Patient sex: M
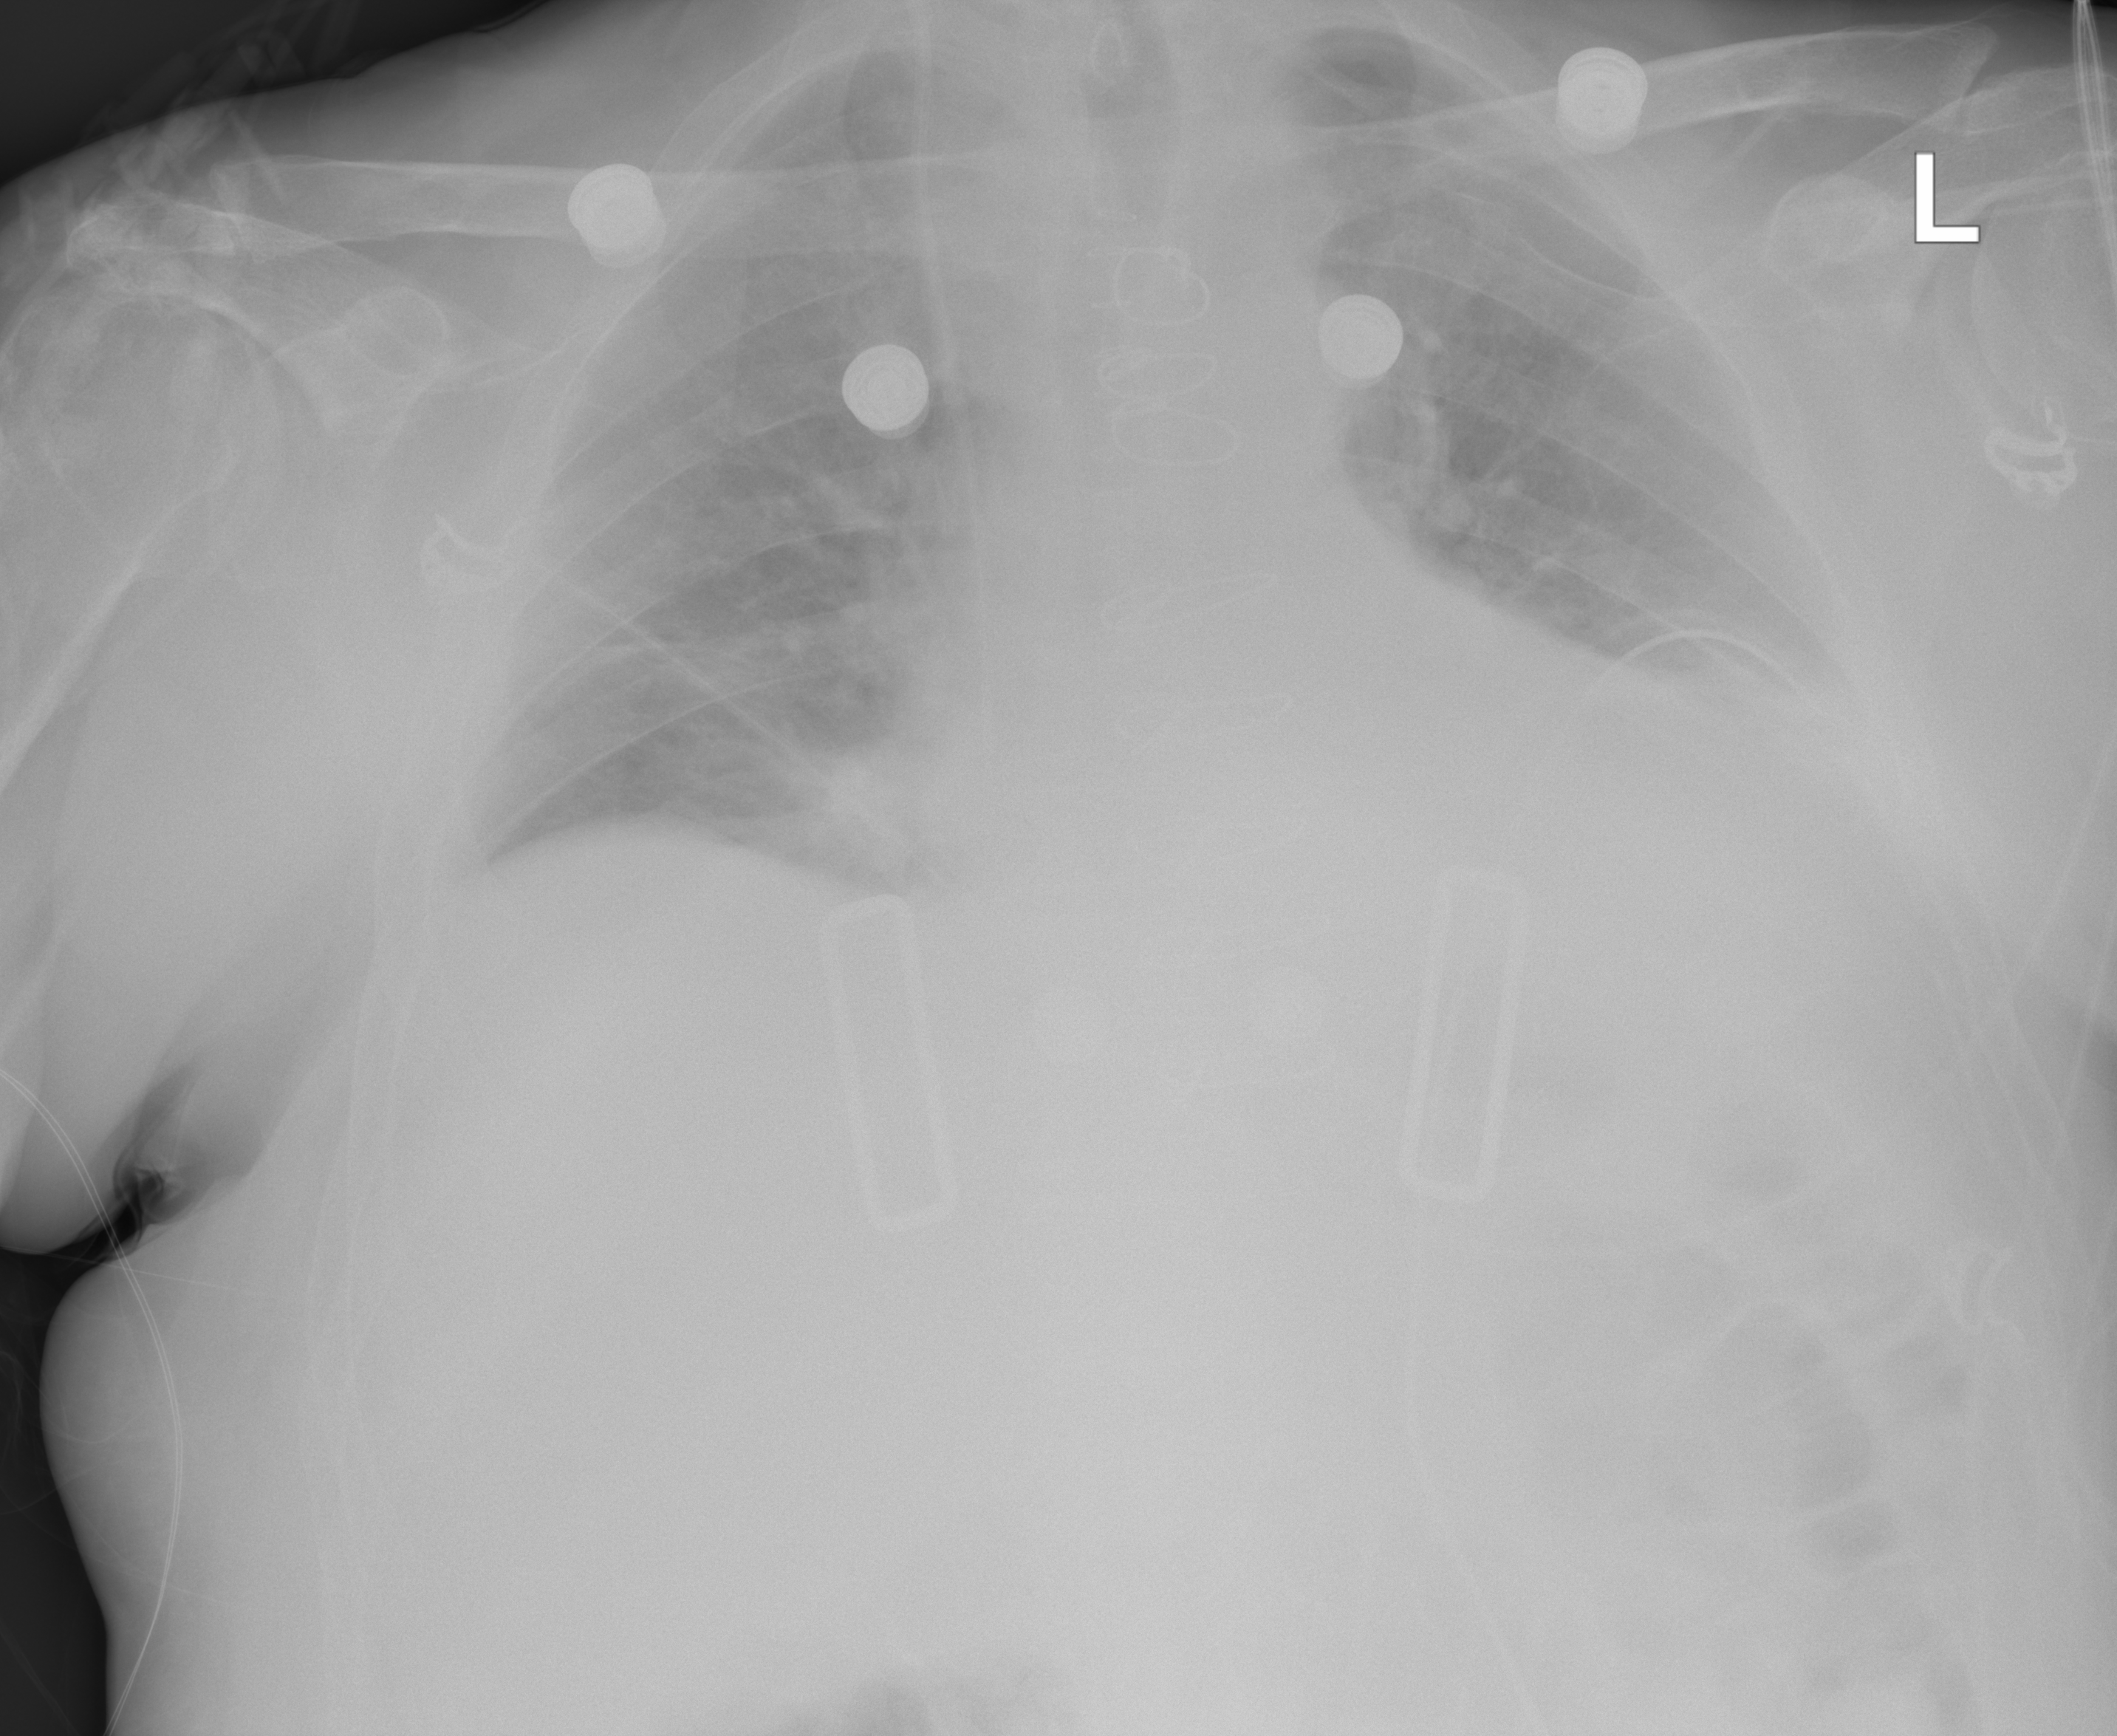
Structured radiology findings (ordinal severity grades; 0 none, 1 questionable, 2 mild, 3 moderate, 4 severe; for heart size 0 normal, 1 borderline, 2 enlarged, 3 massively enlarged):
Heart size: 2
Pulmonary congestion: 0
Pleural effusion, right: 0
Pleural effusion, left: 2
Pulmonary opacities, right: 0
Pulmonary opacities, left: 0
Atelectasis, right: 2
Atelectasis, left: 2